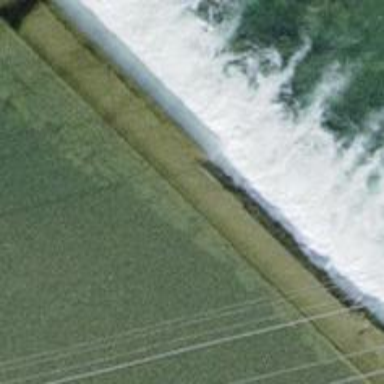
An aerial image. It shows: Weir along the waterway.